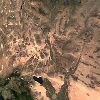
Label: land